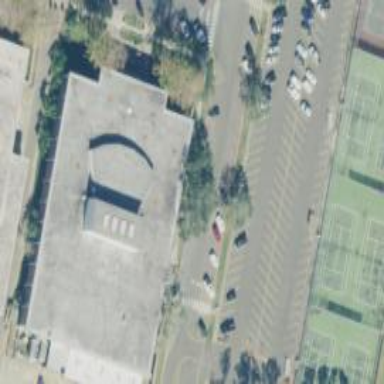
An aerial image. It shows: University building that serves as school.